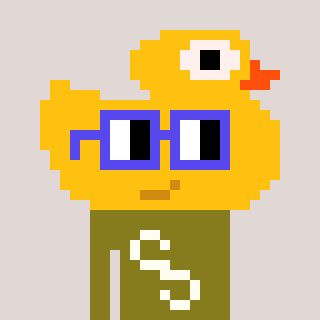
a pixel art character with square blue glasses, a ducky-shaped head and a gunk-colored body on a warm background